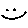
Label: smiley face